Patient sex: F
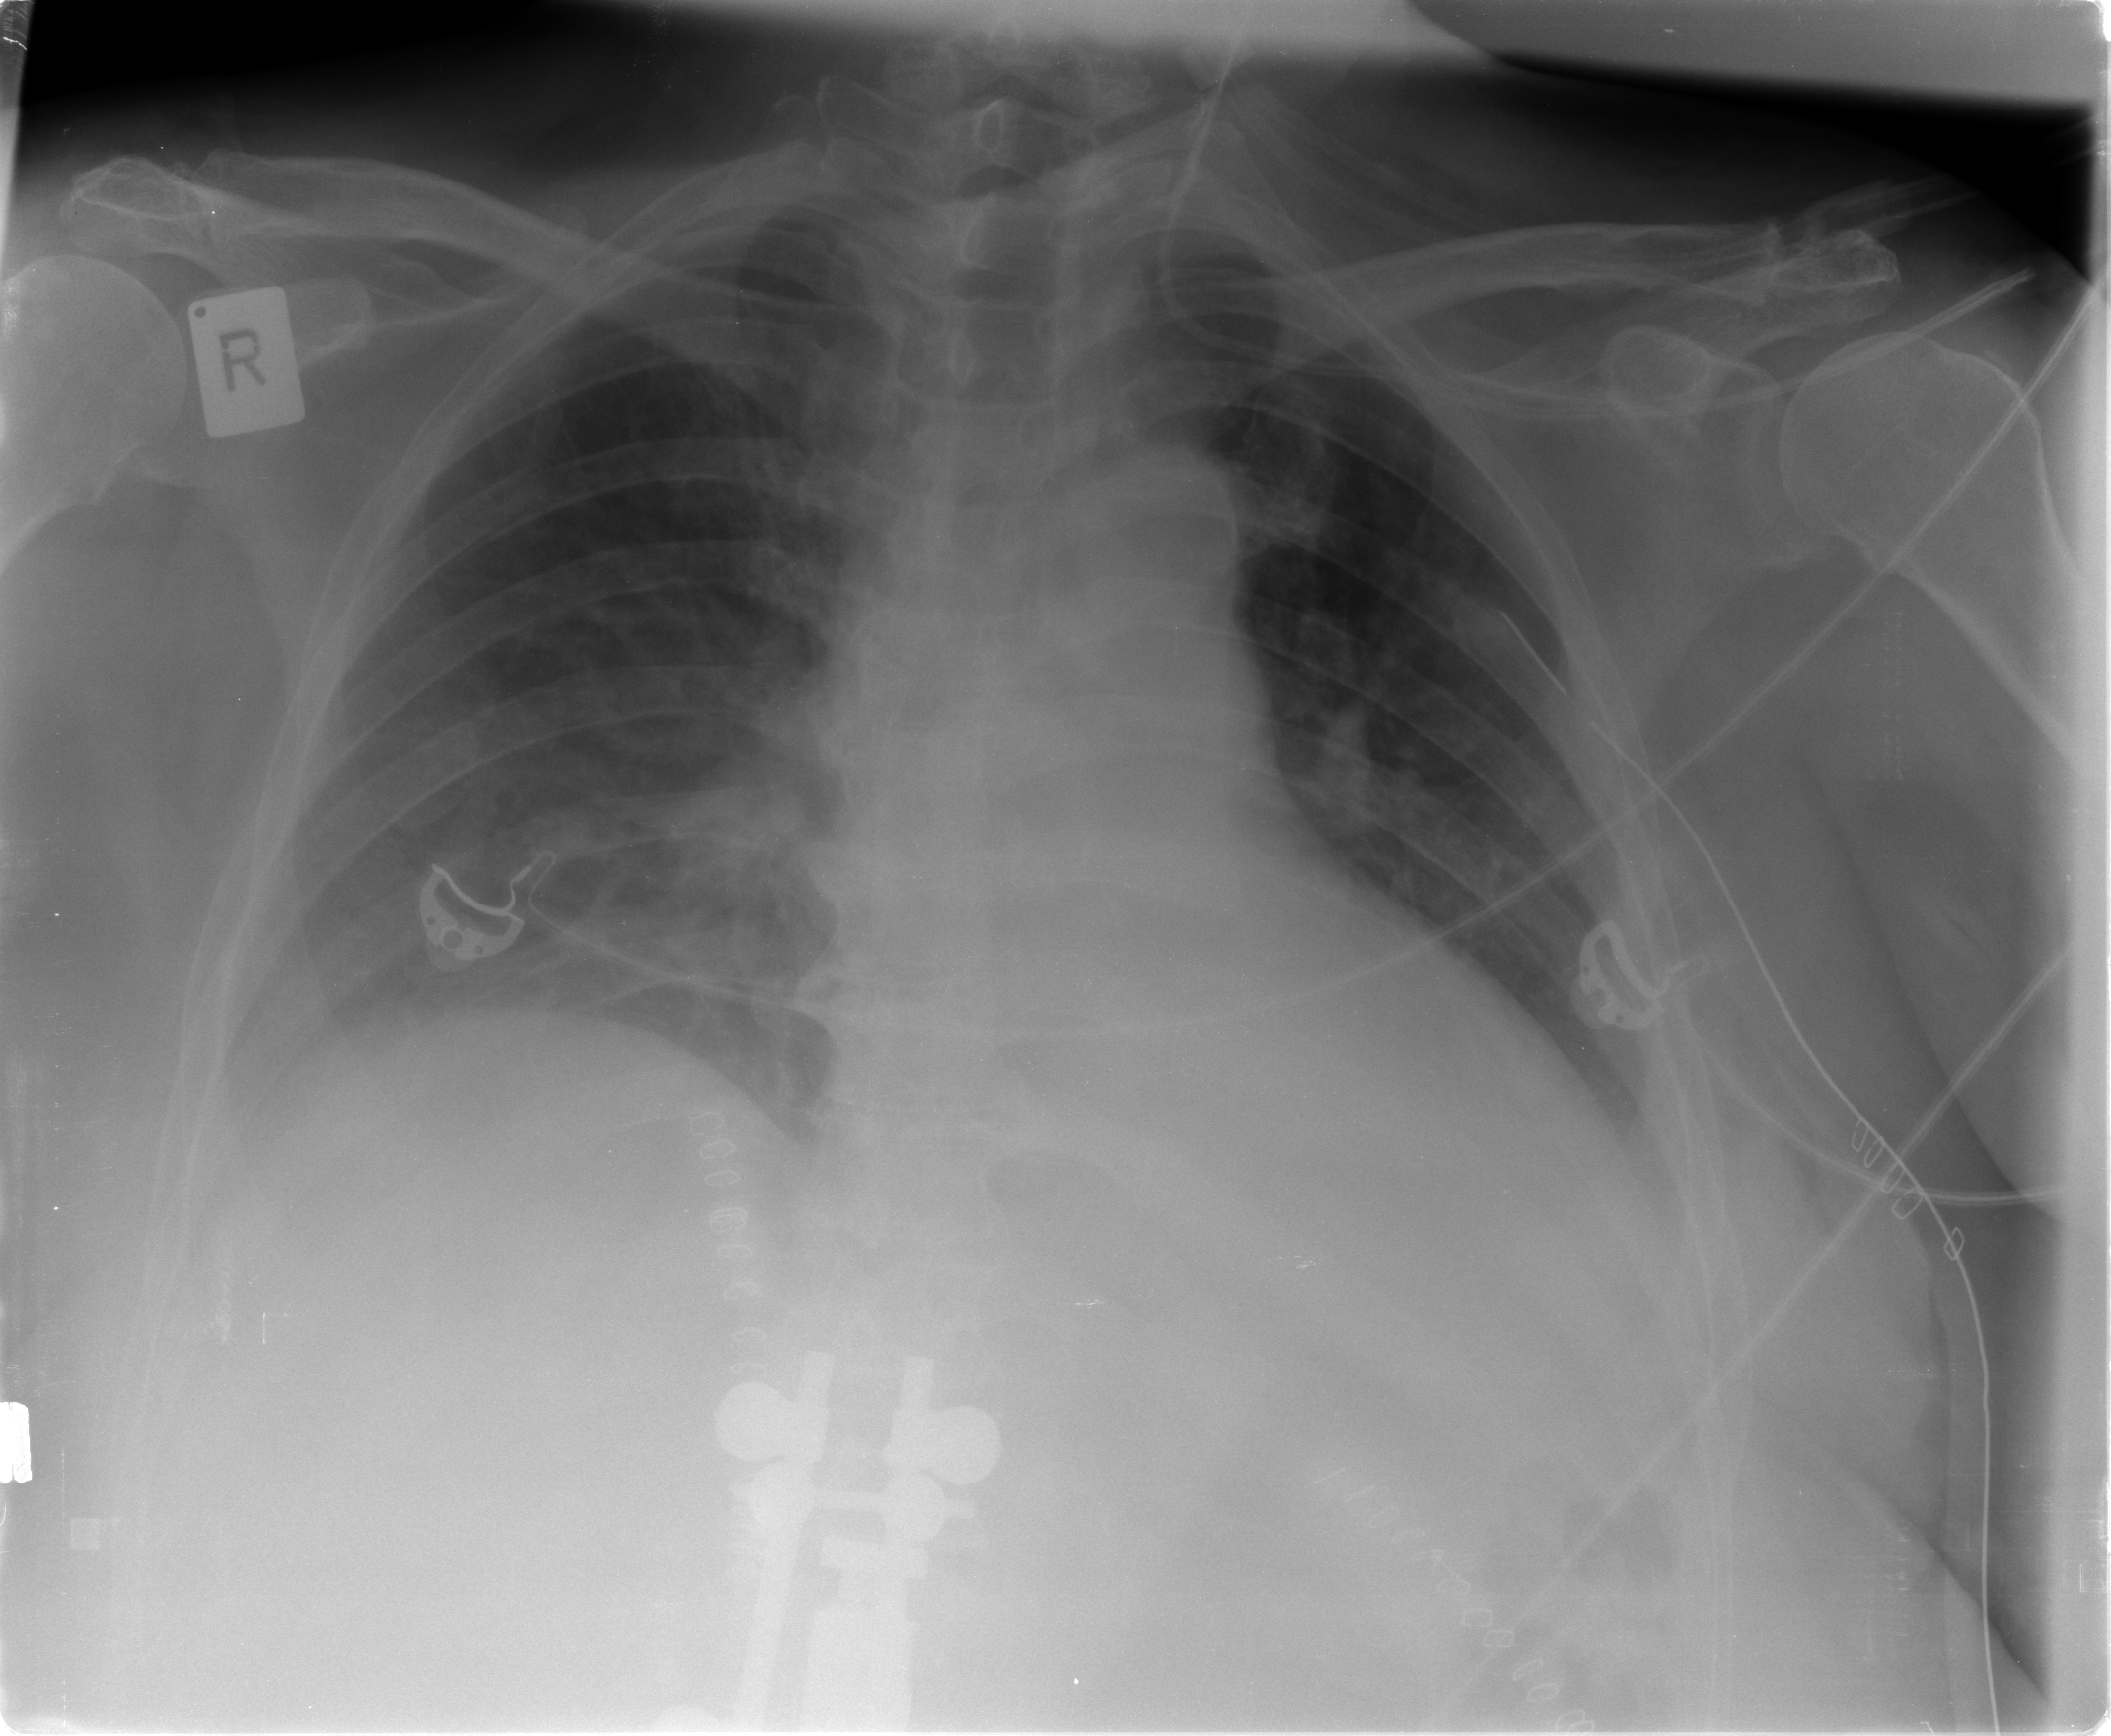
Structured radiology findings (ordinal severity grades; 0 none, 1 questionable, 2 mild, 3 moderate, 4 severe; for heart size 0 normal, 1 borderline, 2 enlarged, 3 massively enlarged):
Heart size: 1
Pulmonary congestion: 2
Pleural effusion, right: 2
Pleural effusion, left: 2
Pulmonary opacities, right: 0
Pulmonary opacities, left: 0
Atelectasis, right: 2
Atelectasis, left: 2